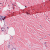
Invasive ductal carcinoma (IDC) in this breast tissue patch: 0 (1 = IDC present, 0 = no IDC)